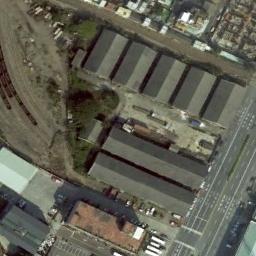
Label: industrial_area